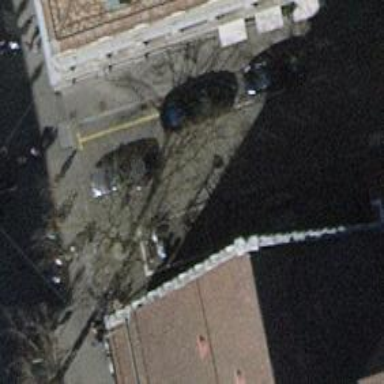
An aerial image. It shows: Motorcycle parking area.